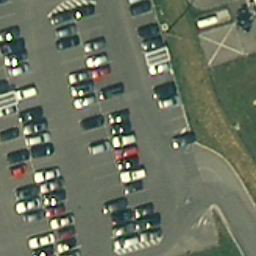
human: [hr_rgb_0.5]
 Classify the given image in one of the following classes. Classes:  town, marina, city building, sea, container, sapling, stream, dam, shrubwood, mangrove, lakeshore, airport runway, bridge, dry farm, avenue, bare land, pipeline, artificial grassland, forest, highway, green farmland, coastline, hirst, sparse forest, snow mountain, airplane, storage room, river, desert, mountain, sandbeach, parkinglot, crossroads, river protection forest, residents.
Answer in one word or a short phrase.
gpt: parkinglot